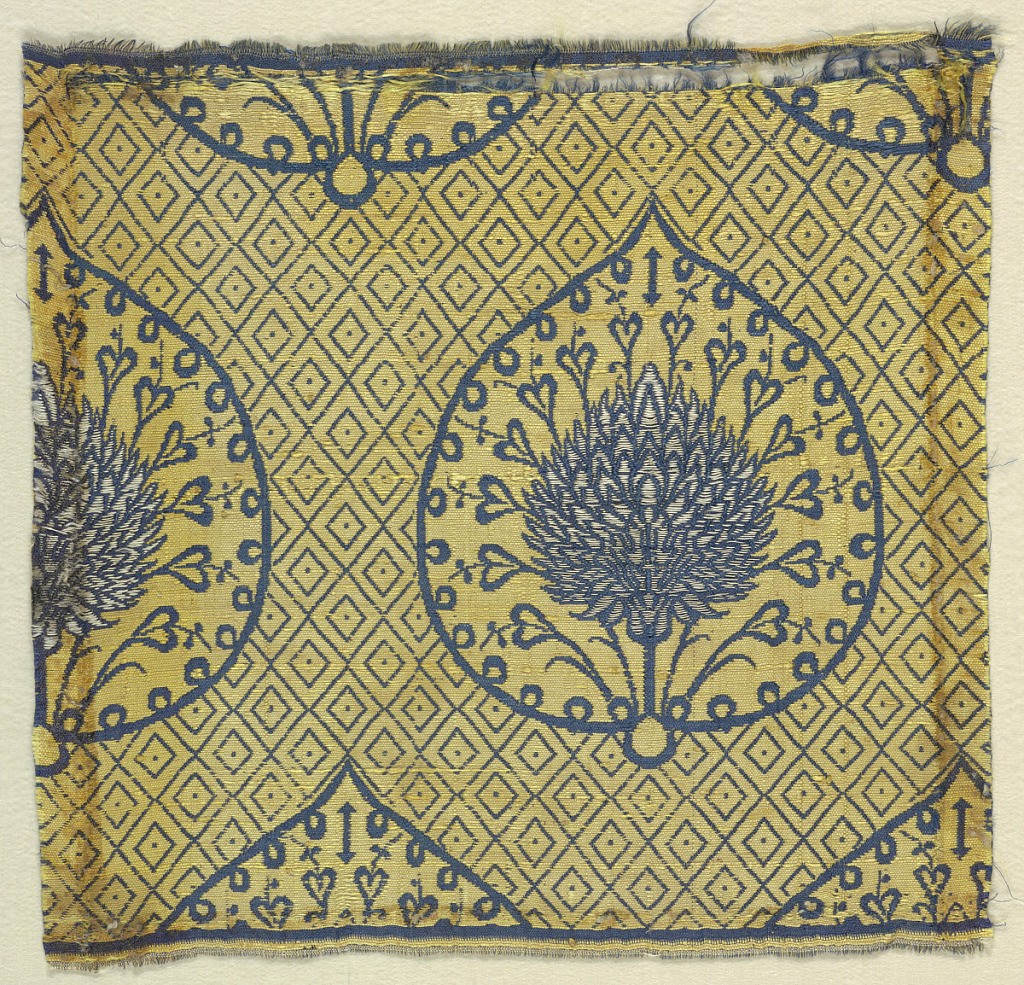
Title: Fragment
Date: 19th century
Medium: silk Technique: double cloth
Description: Design of palmettes in yellow and blue.